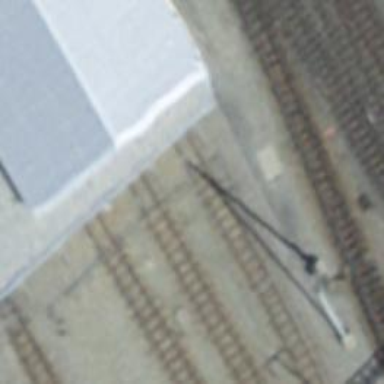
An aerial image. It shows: Narrow-gauge railway yard with electrified contact line.